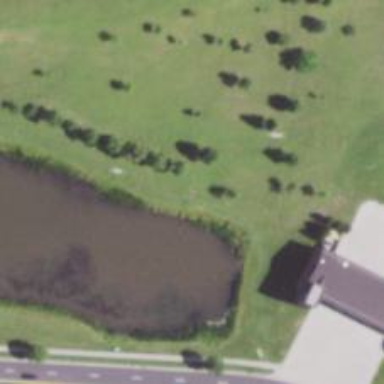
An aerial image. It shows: Disc golf hole.